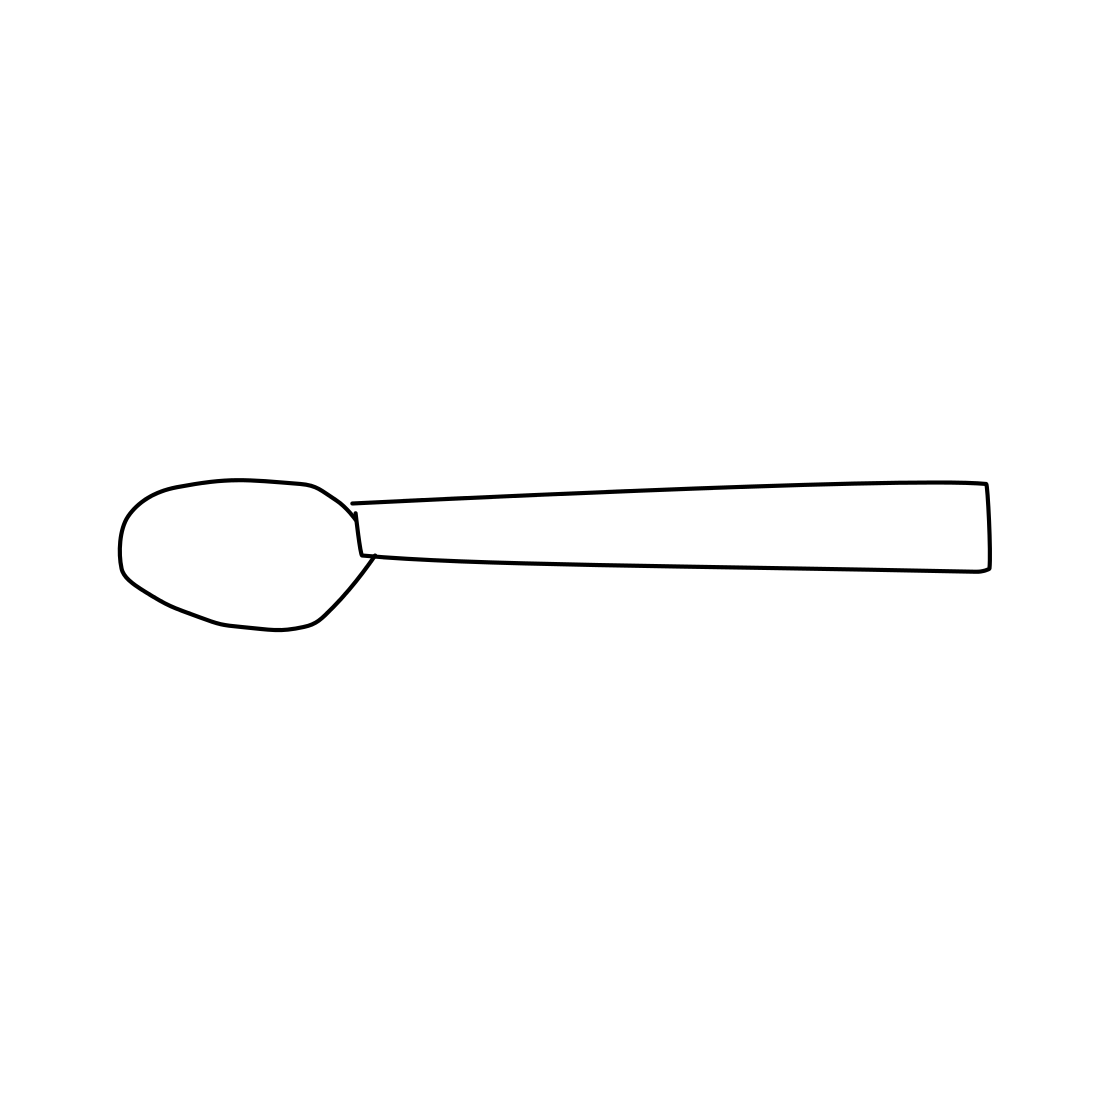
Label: spoon